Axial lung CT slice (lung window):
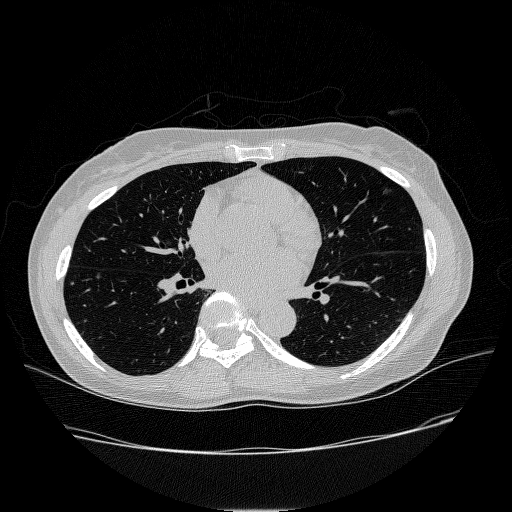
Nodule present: yes
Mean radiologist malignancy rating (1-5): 3.25